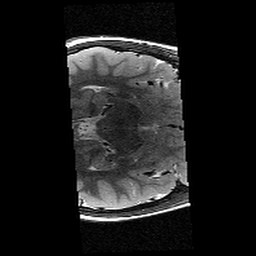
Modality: T2w
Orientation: axial
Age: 9
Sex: female
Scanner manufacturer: siemens
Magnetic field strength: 3 T
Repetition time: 9.23 s
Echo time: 0.067 s